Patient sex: M
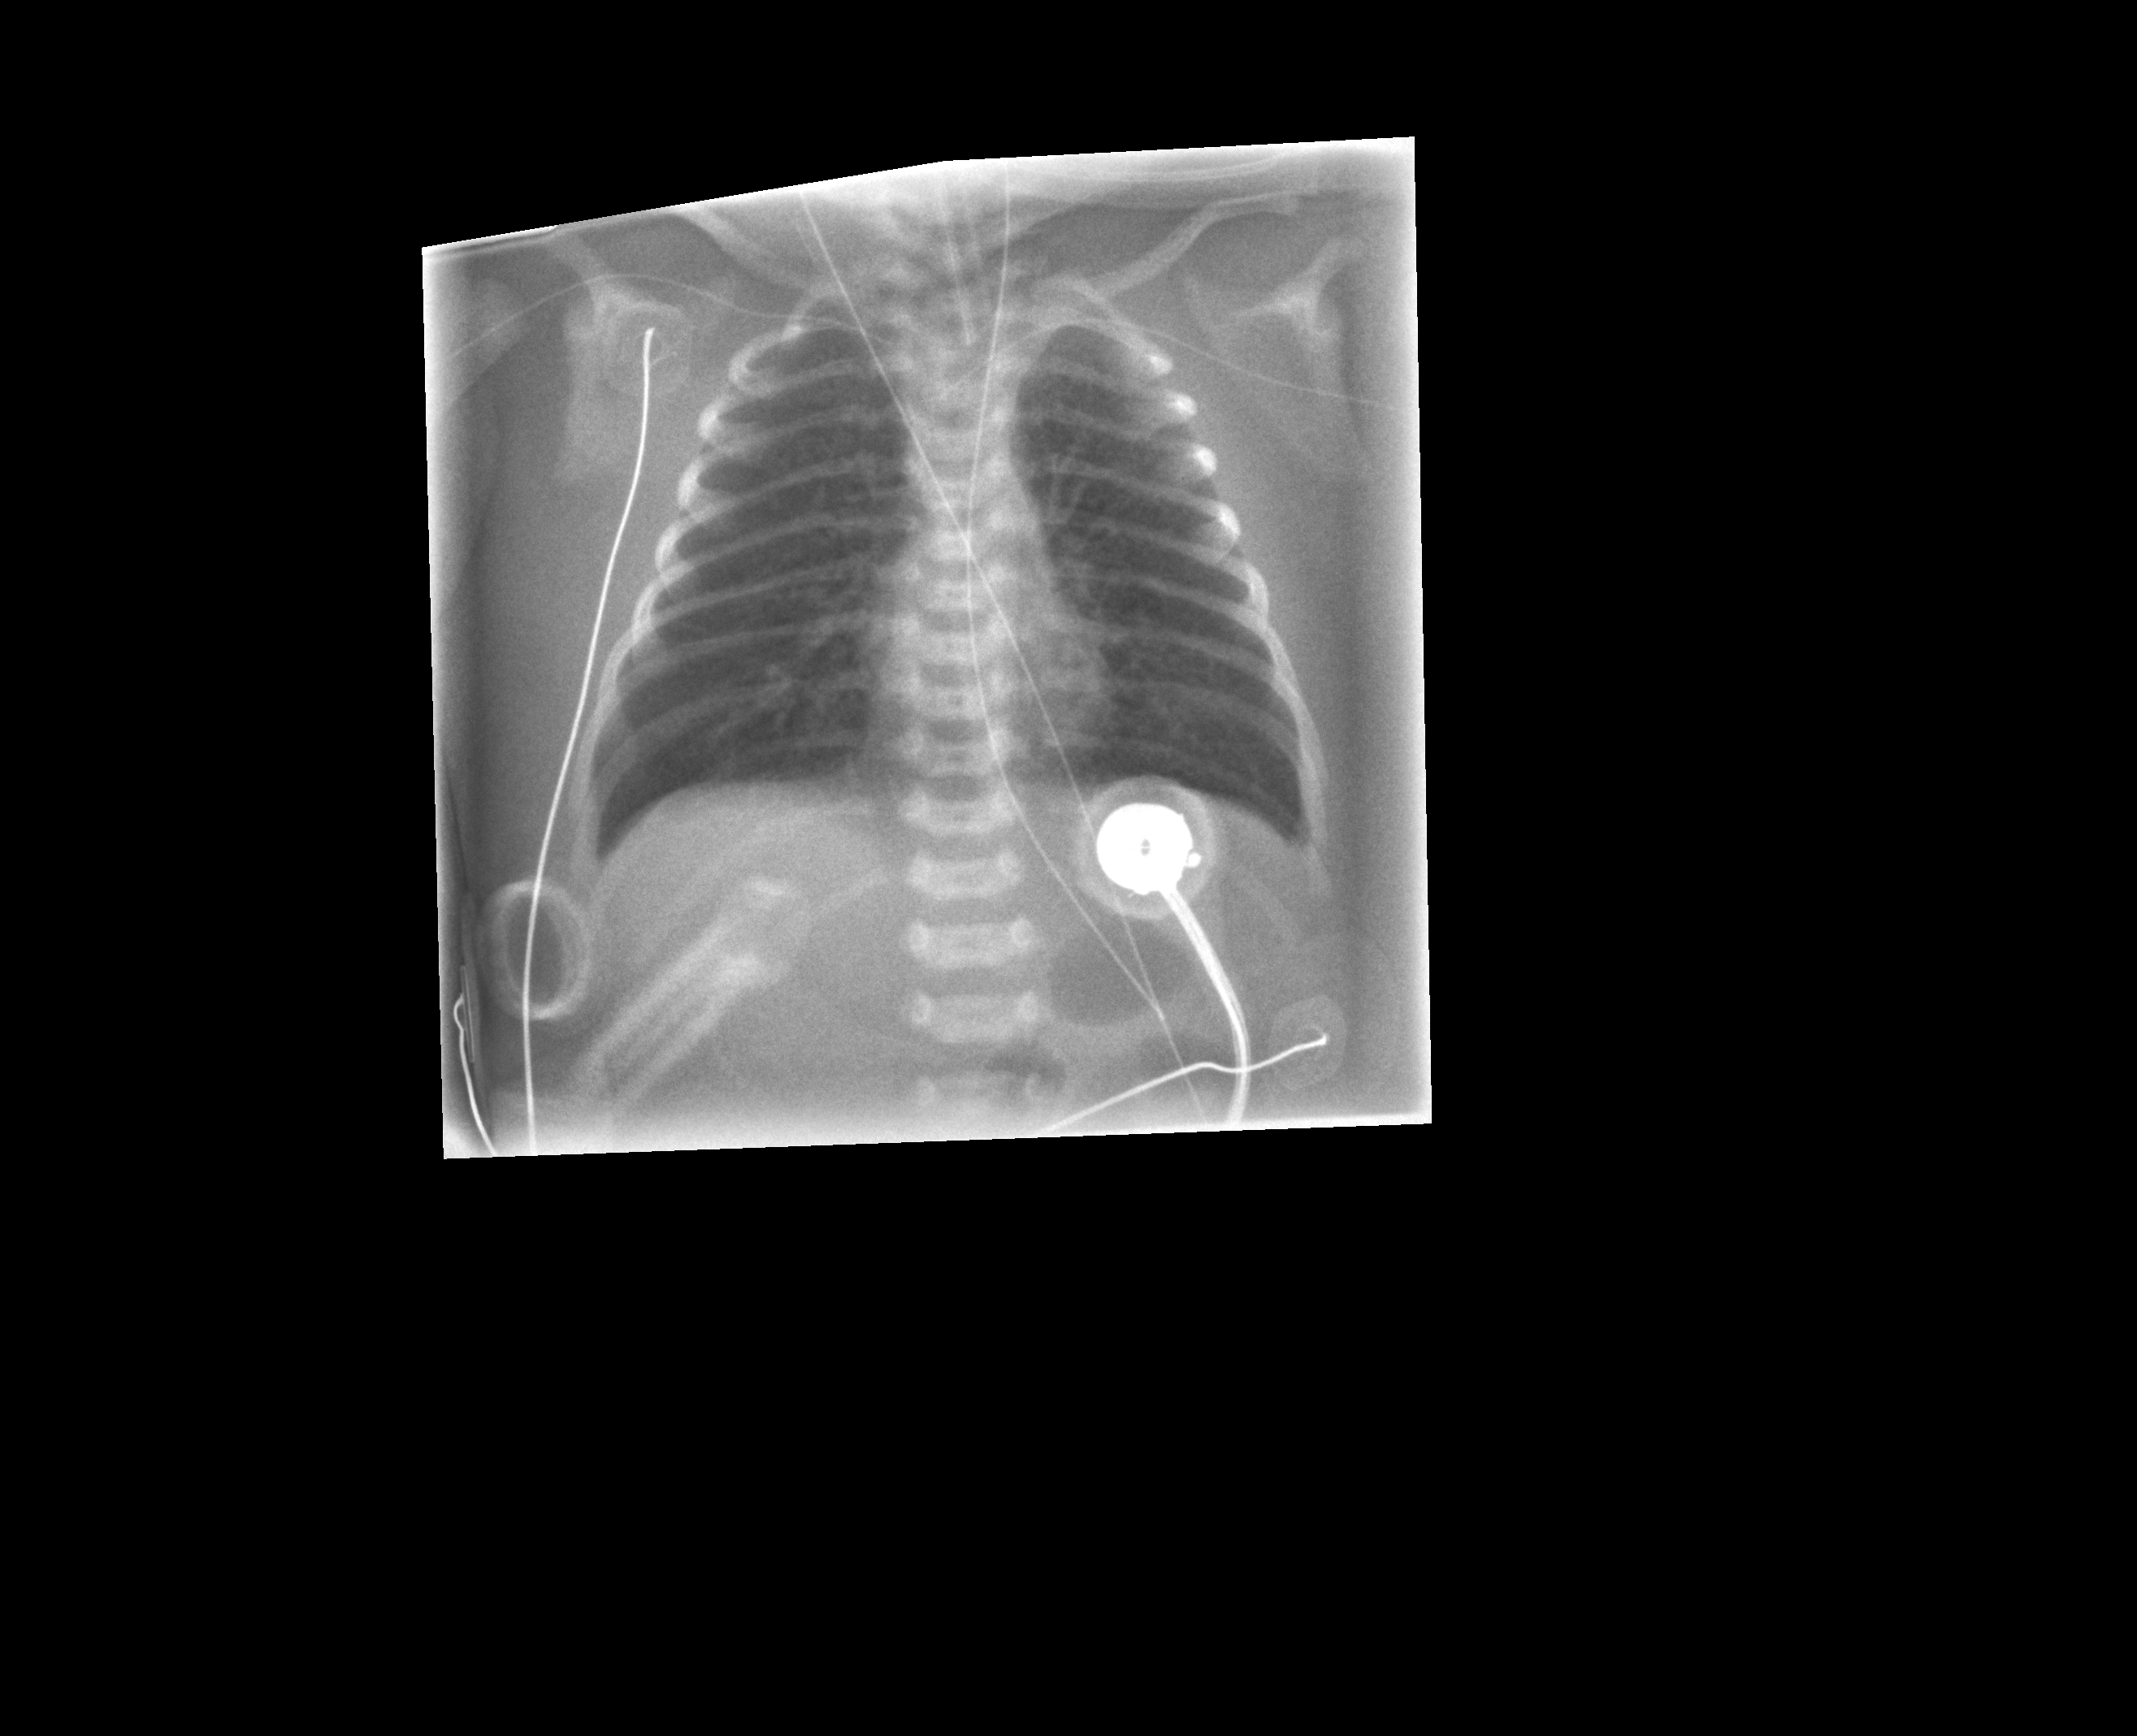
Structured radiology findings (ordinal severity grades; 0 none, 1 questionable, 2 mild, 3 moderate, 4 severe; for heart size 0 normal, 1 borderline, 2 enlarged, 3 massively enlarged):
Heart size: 0
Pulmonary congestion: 2
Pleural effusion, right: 0
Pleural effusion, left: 0
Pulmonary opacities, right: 0
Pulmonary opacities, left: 0
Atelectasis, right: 0
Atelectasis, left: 0